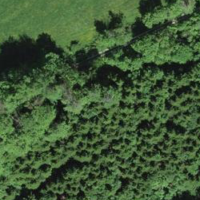
EUNIS habitat code: 41
Species observed at this site:
Melittis melissophyllum